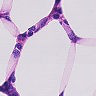
Metastatic tissue present: no